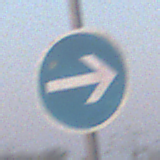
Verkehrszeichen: VorgeschriebeneFahrtrichtungHierRechts
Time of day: SunriseSunset
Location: Outdoor (Nature)
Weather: Clear
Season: NotSpecified
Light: Natural